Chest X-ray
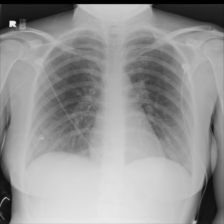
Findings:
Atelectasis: negative
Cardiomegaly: negative
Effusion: negative
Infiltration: negative
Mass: negative
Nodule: negative
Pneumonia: negative
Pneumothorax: negative
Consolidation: negative
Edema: negative
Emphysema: negative
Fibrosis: negative
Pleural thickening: negative
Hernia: negative